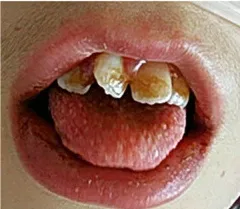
Visual examination performed at the time of admission to our hospital. Erythema of the lips, and ,strawberry tongue.
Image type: pathology (gram)